Aerial crown-view tile of a tropical tree (Barro Colorado Island, Panama), acquired 20240611:
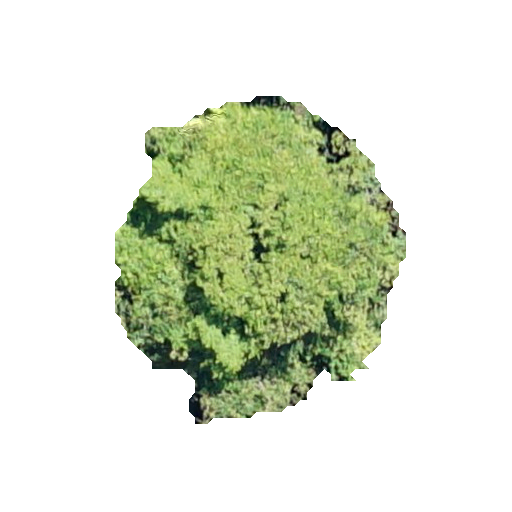
Species: Luehea seemannii
GBIF accepted scientific name: Luehea seemannii
Crown area: 107.778 m²